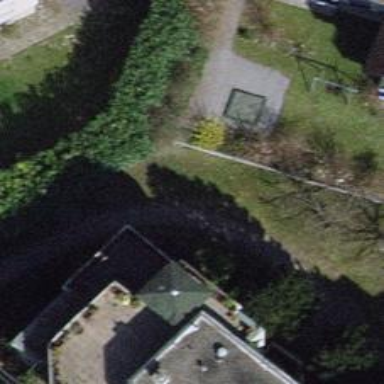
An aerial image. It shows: Hedge barrier.